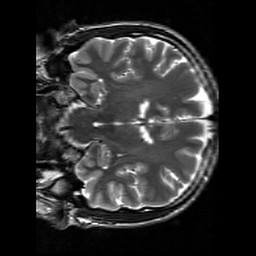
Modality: T2w
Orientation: coronal
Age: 27
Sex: male
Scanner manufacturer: siemens
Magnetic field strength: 3 T
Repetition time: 7 s
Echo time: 0.09 s